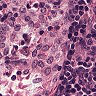
Metastatic tissue present: no